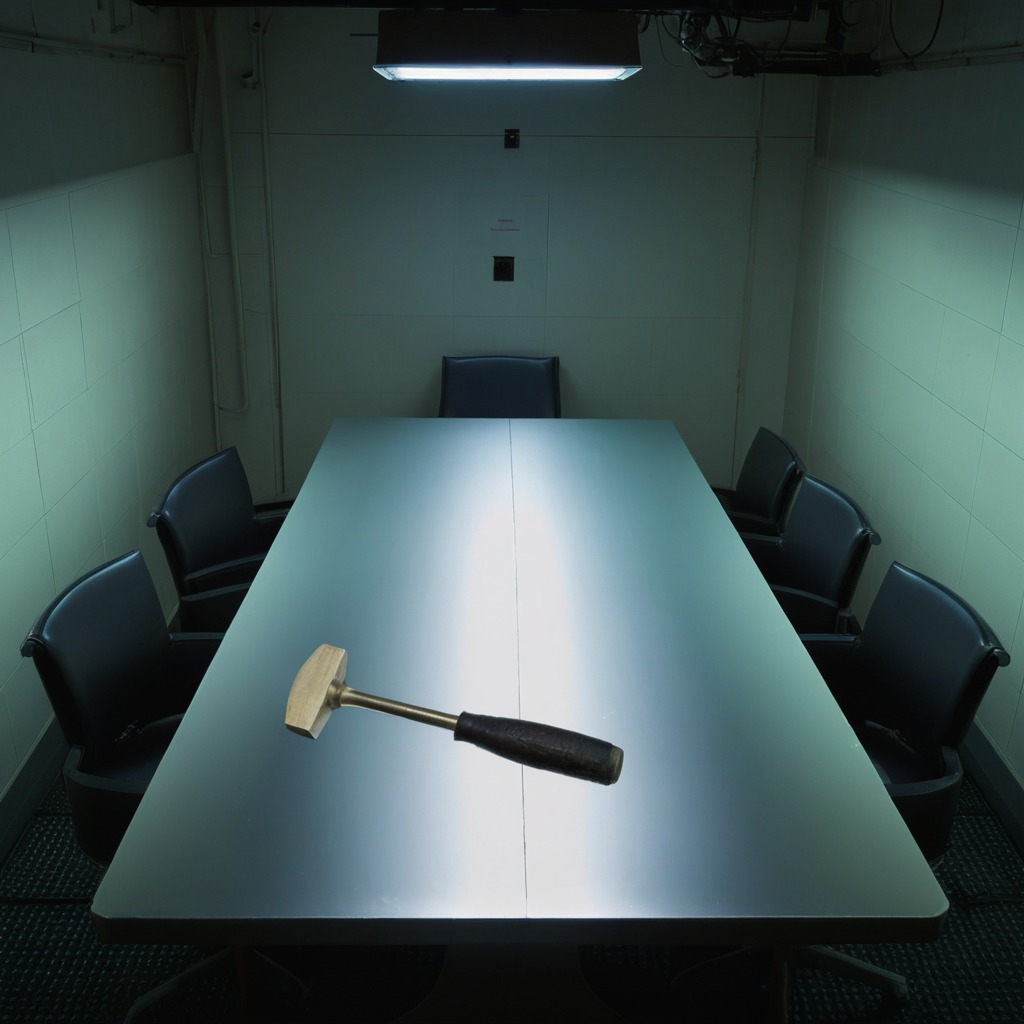
A hammer is lying on a clean empty table in a railway signal maintenance room lit by harsh overhead fluorescents photorealistic surface textures crisp shadows high dynamic range